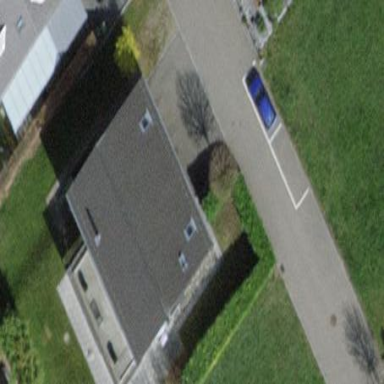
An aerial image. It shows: Detached building.